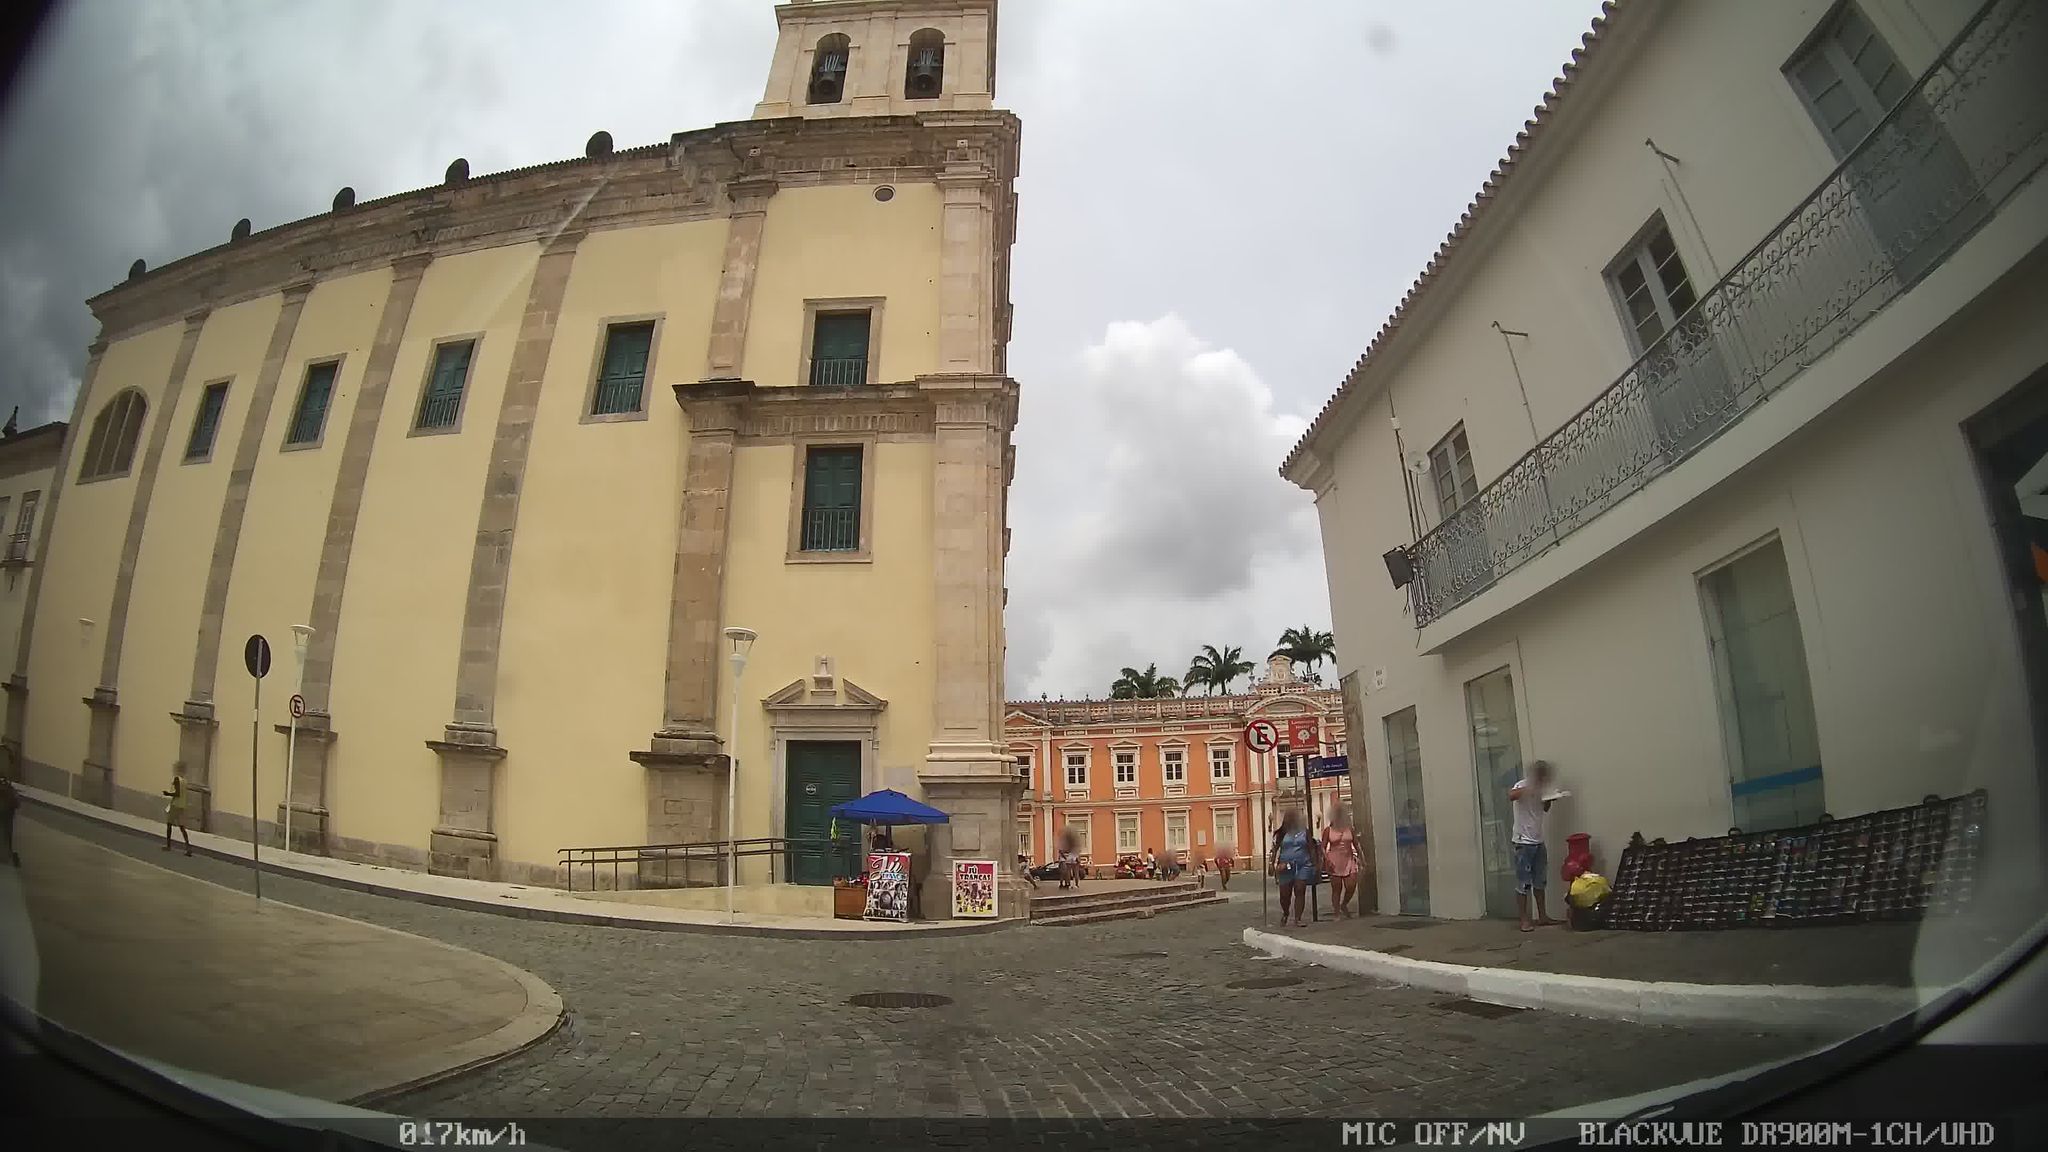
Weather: cloudy
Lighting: day
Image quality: good
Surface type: driving surface
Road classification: pedestrian, residential, footway
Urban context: urban centre
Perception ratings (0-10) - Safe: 6.94, Lively: 8.53, Beautiful: 6.74, Boring: 4.85, Depressing: 6.95, Wealthy: 0.91